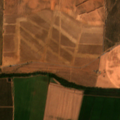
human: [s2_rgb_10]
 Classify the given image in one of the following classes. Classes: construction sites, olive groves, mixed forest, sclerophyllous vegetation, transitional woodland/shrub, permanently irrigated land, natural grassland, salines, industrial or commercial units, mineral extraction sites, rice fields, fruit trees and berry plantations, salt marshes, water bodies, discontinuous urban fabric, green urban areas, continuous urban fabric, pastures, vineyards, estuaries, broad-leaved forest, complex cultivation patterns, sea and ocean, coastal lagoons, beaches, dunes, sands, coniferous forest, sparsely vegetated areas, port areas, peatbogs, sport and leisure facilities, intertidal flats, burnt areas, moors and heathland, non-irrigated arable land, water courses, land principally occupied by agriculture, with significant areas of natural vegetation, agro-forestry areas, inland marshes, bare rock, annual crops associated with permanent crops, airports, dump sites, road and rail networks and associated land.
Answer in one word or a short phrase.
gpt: permanently irrigated land, rice fields, olive groves